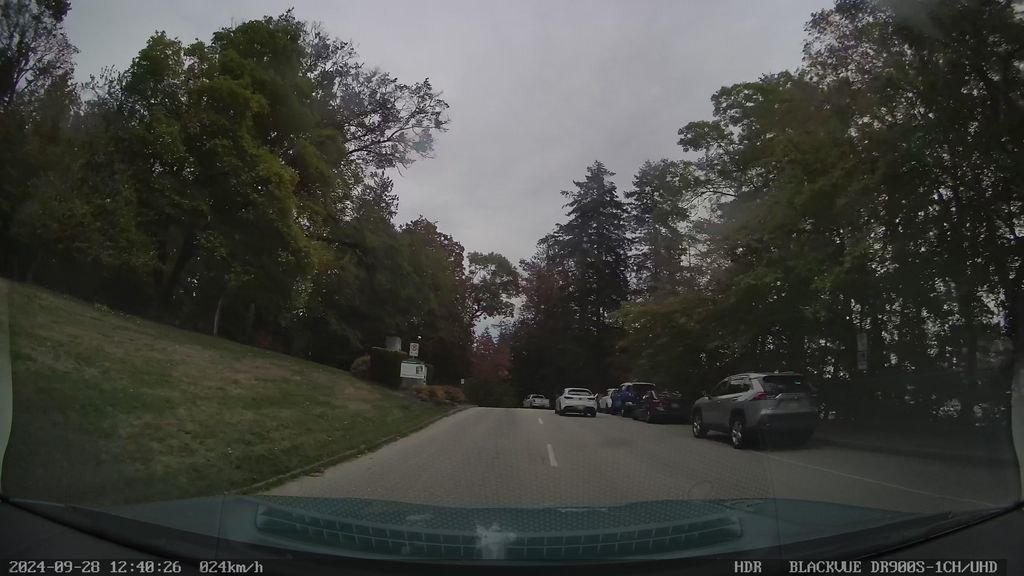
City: vancouver